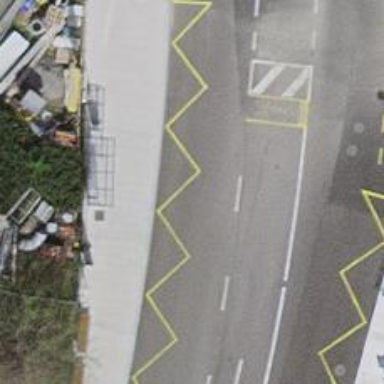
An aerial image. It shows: Bus stop for trolleybuses with designated stop position for public transport.